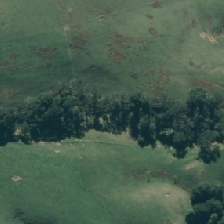
Land cover: broadleaved_indigenous_hardwood